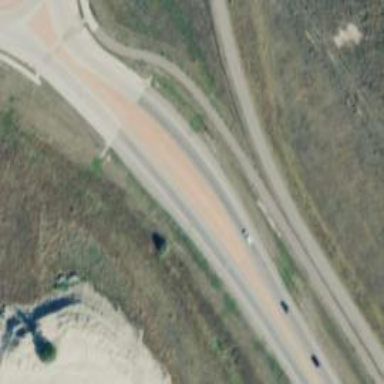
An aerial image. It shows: This image shows trunk highway that functions as expressway.